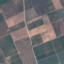
Land use / land cover class: PermanentCrop